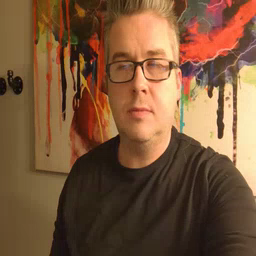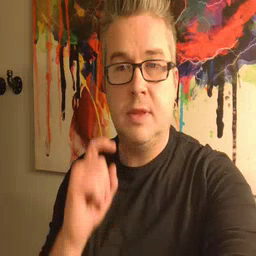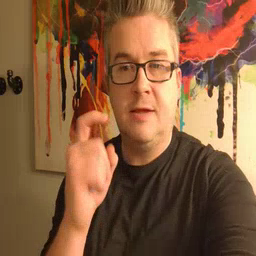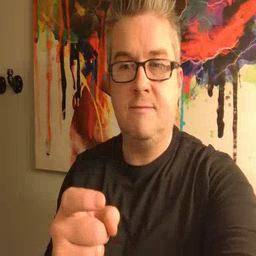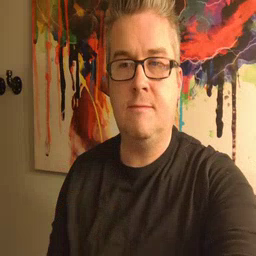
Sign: gift